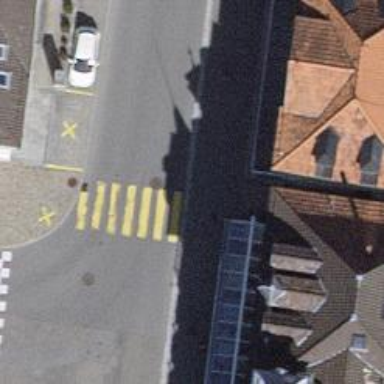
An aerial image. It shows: Uncontrolled zebra crossing with zebra markings.